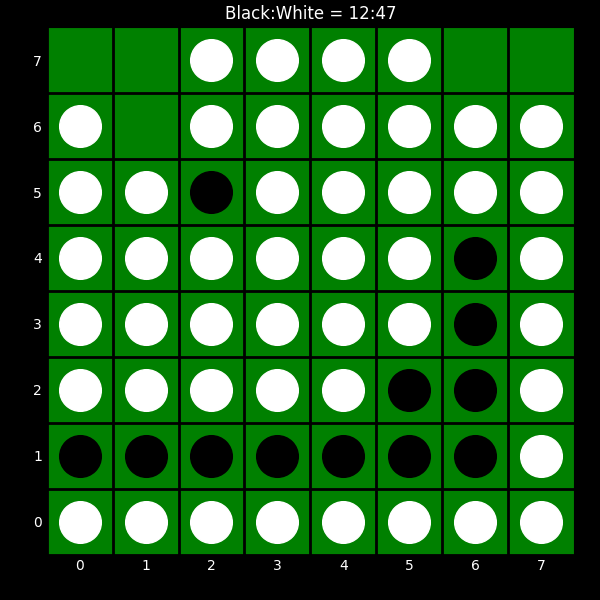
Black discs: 12
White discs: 47